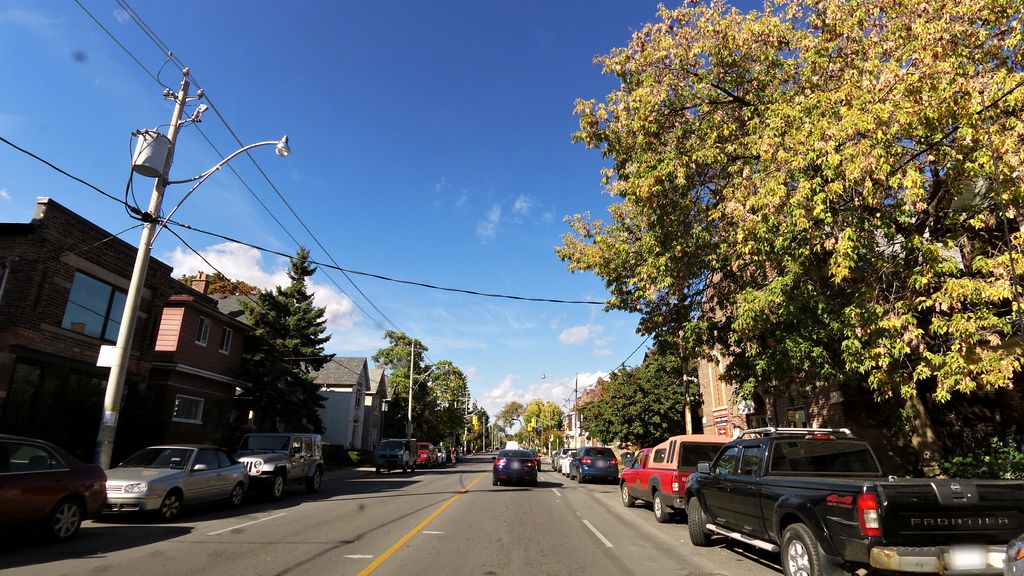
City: toronto